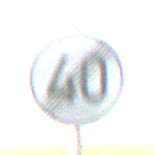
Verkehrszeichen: EndeGeschwindigkeit40
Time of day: SunriseSunset
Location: Outdoor (Nature)
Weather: Clear
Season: NotSpecified
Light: Natural